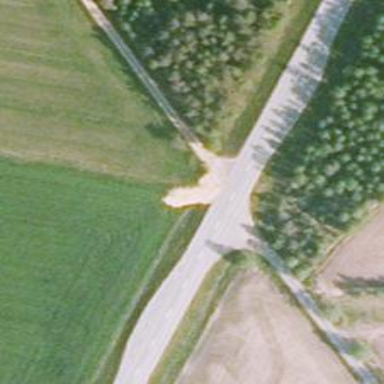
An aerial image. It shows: Primary highway with asphalt surface.